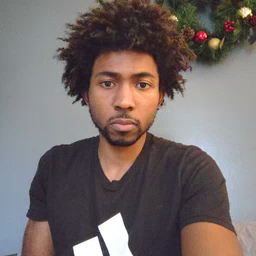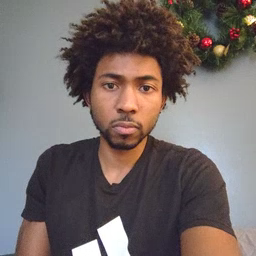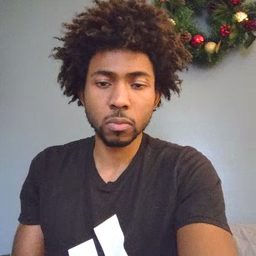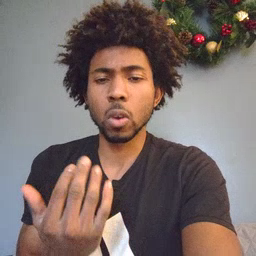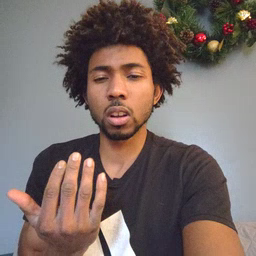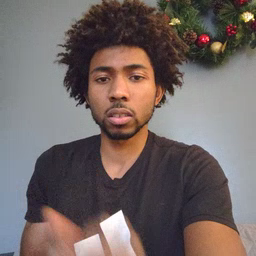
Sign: wait